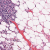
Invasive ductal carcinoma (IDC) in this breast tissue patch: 1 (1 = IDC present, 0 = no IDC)